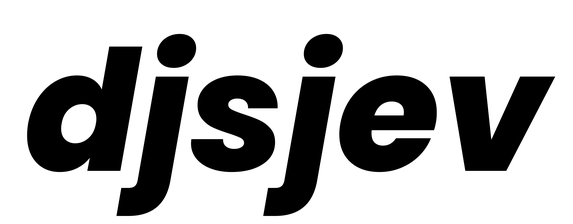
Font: Poppins-ExtraBoldItalic